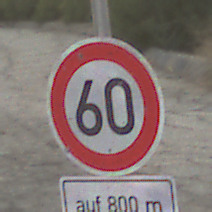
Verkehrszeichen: Geschwindigkeit60
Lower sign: LaengeEinerStrecke5
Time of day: SunriseSunset
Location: Outdoor (RoadRail)
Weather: PartlyCloudy
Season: NotSpecified
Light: Natural